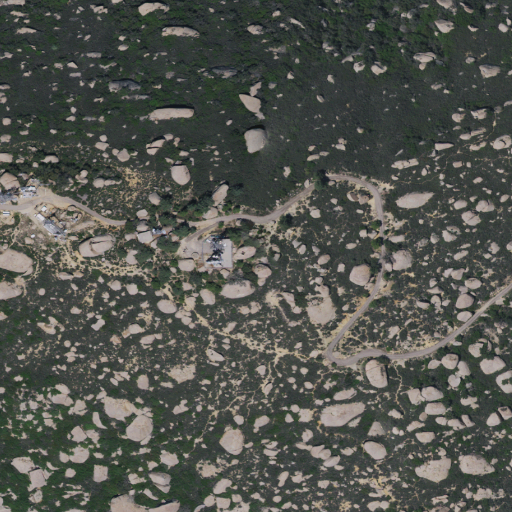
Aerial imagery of mountain in California named Woodson Mountain containing shrub, mixed forest, low intensity development, and open development